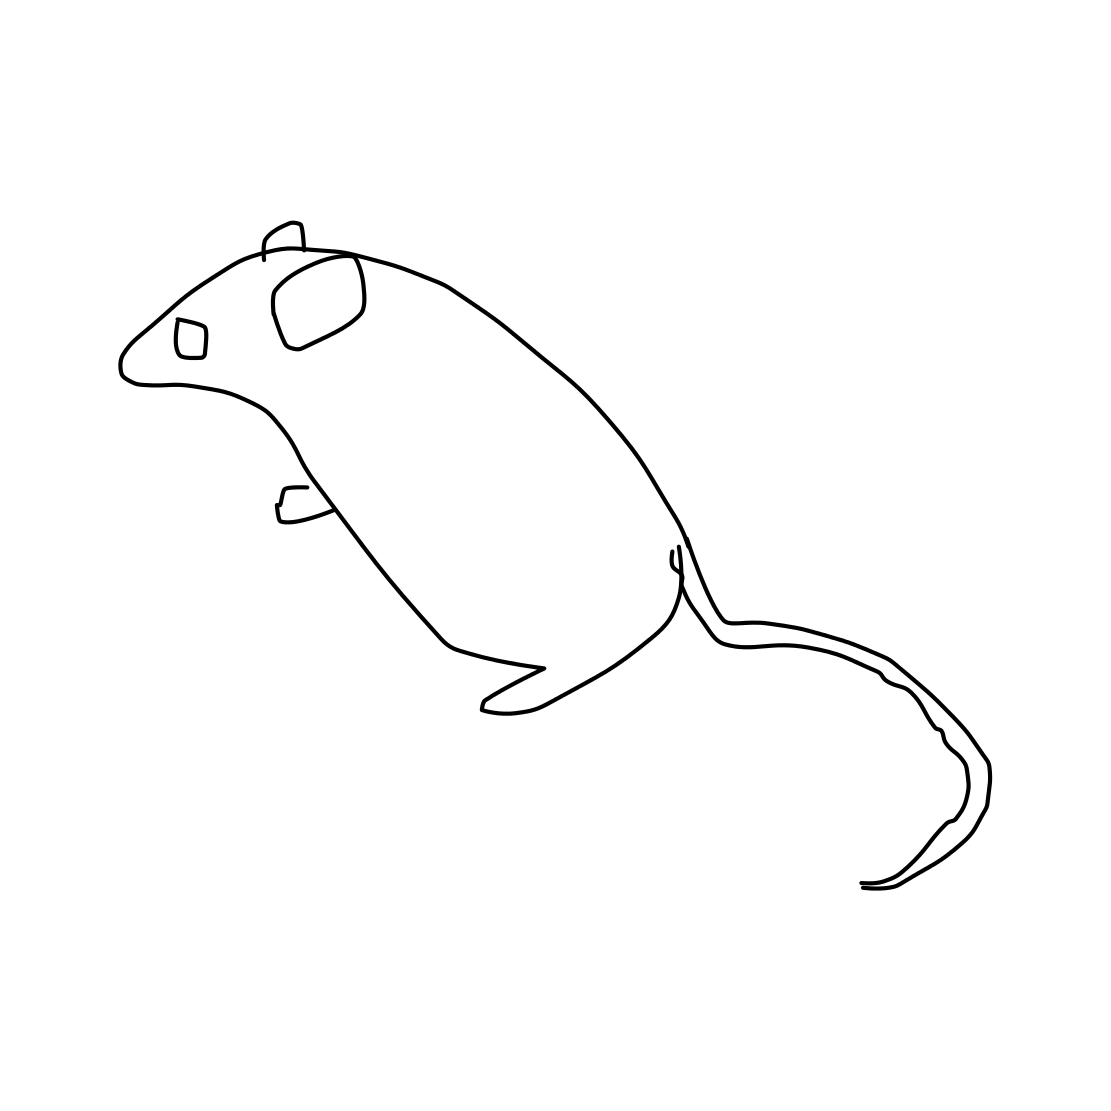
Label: mouse (animal)